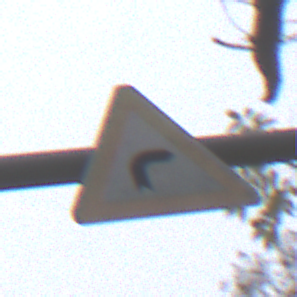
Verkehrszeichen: KurveRechts
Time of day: Midday
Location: Outdoor (Nature)
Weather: Overcast
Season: Autumn
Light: Natural